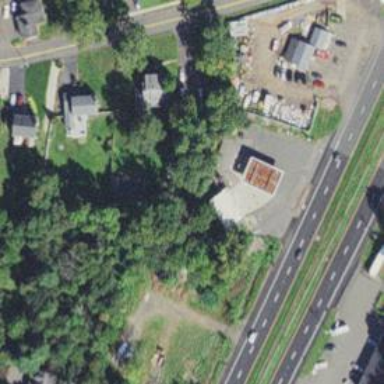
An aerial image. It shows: Convenience shop.